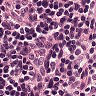
Metastatic tissue present: no